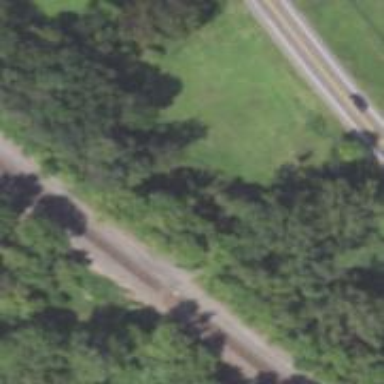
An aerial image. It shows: Abandoned interurban railway bridge.